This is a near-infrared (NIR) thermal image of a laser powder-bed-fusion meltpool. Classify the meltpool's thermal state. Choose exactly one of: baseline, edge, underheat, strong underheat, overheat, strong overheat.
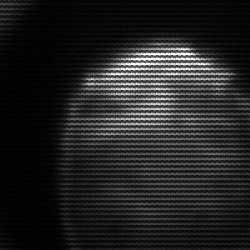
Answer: edge